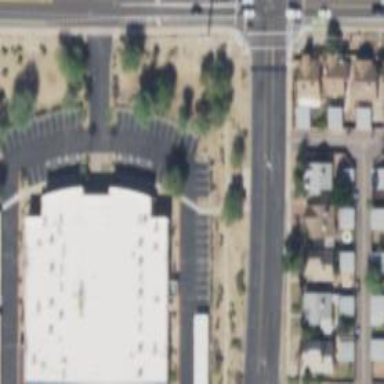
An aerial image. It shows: Commercial building.